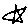
Label: star